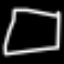
Label: square